Question: I have code that is fairly system independent and with few system dependent lines of code runs on node.js or the browser. I already managed to setup mocha-based testing so that it works in both those environments, using the same tests and the same code modules. I also managed the browser testing environment to automatically swap calls for those very few system-dependent packages that always call the node.js version for the browser version.
So everything runs, including mocha and sinon and all tests.
Until I decided to use SystemJS not just for running the tests but also within the code itself.
The node.js part still works including the tests. The problem arises when I run the browser tests.
For those I use a index.html file that runs the tests, below it is in its entirety.
Note that this has nothing to do with any later production browser environment, at this early stage all I want is to test the code that I already have against the browser.
Key is the line - the only line that is new, everything else has worked for months
'''
SystemJS.set('systemjs', SystemJS.newModule(SystemJS));
'''
A similar one for 'sinon' has worked fine for months, I hoped I could use the exact same method to make the already available 'SystemJS' available when a module uses 'require('systemjs')'. But it does not work.
This is what the module sees after its 'require':

The actual SystemJS module contents is under that 'Symbol(): tt'.
I'm sure the answer is simple, but the documentation of SystemJS was of no help to me, which of course may very well be entirely my own fault but that's just how it is, I have to ask after two hours without a result. It took me a while to get the current setup going too, including having to read SystemJS source code, and I figured it all out by myself, but I think this tiny and very specific question might be justifiable for an SO question?
'./test/''./src/''./lib/''./node_modules/''./test/index.html'
'''
<!DOCTYPE html>
<html lang="en">
<head>
<meta charset="UTF-8">
<title>Browser Tests</title>
<link href="https://cdn.rawgit.com/mochajs/mocha/v3.4.1/mocha.css" rel="stylesheet"/>
<script src="https://cdn.rawgit.com/mochajs/mocha/v3.4.1/mocha.js"></script>
<script src="http://sinonjs.org/releases/sinon-2.2.0.js"></script>
<script src="../node_modules/systemjs/dist/system.js"></script>
<style>
#errors pre {
width: 50em;
margin: 2em 4em;
padding: 1em;
border: 1px solid red;
}
</style>
</head>
<body>
<div id="errors"></div>
<div id="mocha"></div>
<script>
/*global SystemJS */
mocha.setup('bdd');
// This hack switches the system-dependent components so that require()
// statements for modules with node.js specific code are exchanged for their
// browser versions.
const resolveOrig = SystemJS.constructor.prototype.resolve;
SystemJS.constructor.prototype.resolve = function (key, parents) {
return resolveOrig.call(SystemJS, key.replace('-nodejs.js', '-browser.js'), parents);
};
// ======================================================
// RELEVANT SECTION (what I tried)
// THIS WORKS:
SystemJS.set('sinon', SystemJS.newModule(sinon));
// THIS DOES NOT WORK:
SystemJS.set('systemjs', SystemJS.newModule(SystemJS));
// ======================================================
// These are the test scripts in ./test/ that I want to run in the browser
const mochaTestScripts = [
// ... ABRIDGED LIST ....
'crypto-helpers',
'map-query',
'object-helpers',
'storage'
];
SystemJS.config({
map: {
'chai': '../node_modules/chai/chai.js',
'chai-as-promised': '../node_modules/chai-as-promised/lib/chai-as-promised.js',
// dependency of chai-as-promised
'check-error': '../node_modules/check-error/check-error.js',
'js-sha256': '../node_modules/js-sha256/build/sha256.min.js'
}
});
Promise.all(
mochaTestScripts.map(testScript =>
SystemJS.import('./' + testScript + '-test.js')
.catch(err => {
const div = document.getElementById('errors');
const pre = document.createElement('pre');
pre.appendChild(document.createTextNode('Test: ' + testScript + '
' + err));
div.appendChild(pre);
})
)
)
.then(() => {
mocha.checkLeaks();
mocha.globals([]);
mocha.run();
})
.catch(err => {
const div = document.getElementById('errors');
const pre = document.createElement('pre');
pre.appendChild(document.createTextNode('GLOBAL ERROR
' + err));
div.appendChild(pre);
});
</script>
</body>
</html>
'''
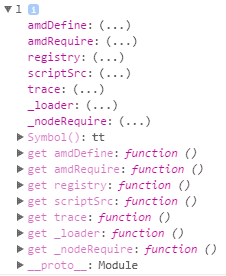
Answer: I had to go to the source code of SystemJS to find the answer. The problem seems to be that the 'SystemJS' symbol wasn't just a plain object like it normally is, where the methods are properties directly inside this object. Instead, 'SystemJS' is an instance and the methods are on the prototype.
What finally worked was taken right from how SystemJS used 'newModule' internally, and the final command that worked was
'''
SystemJS.registry.set(
'systemjs',
SystemJS.newModule({default: SystemJS, __useDefault: true})
);
'''
This replaces the line under '// THIS DOES NOT WORK:' in the above 'index.html' test runner file.